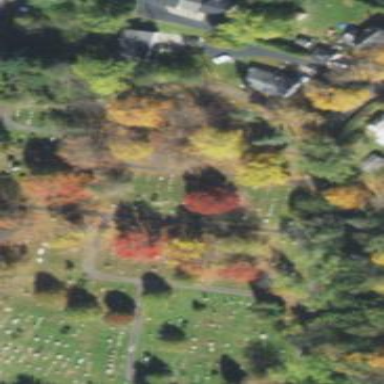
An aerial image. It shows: Cemetery.